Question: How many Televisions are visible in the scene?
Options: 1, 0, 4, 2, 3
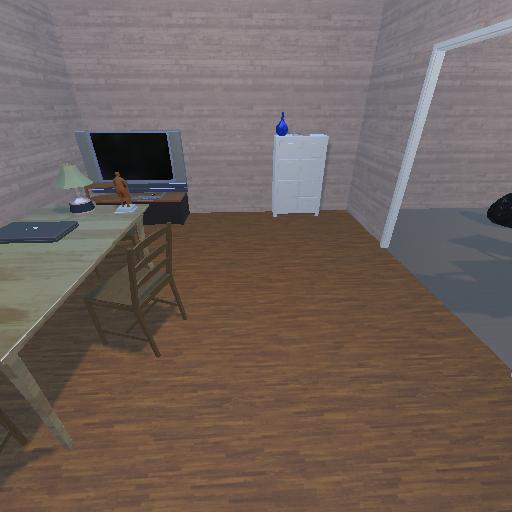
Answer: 1